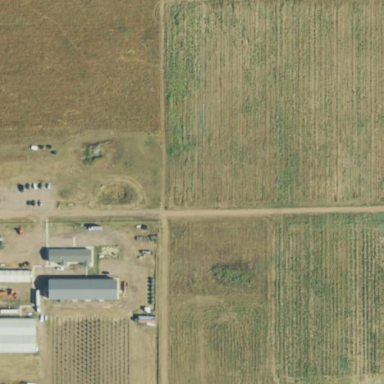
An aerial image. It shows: Farmyard area.